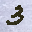
Label: 3